Question:
I can't see neither my breakpoints or any debugging commands. I have installed Microsoft Visual Studio 2017 and I'm currently editing a c++ source file and i'm having big troubles with debugging. Does anyone know a fix?
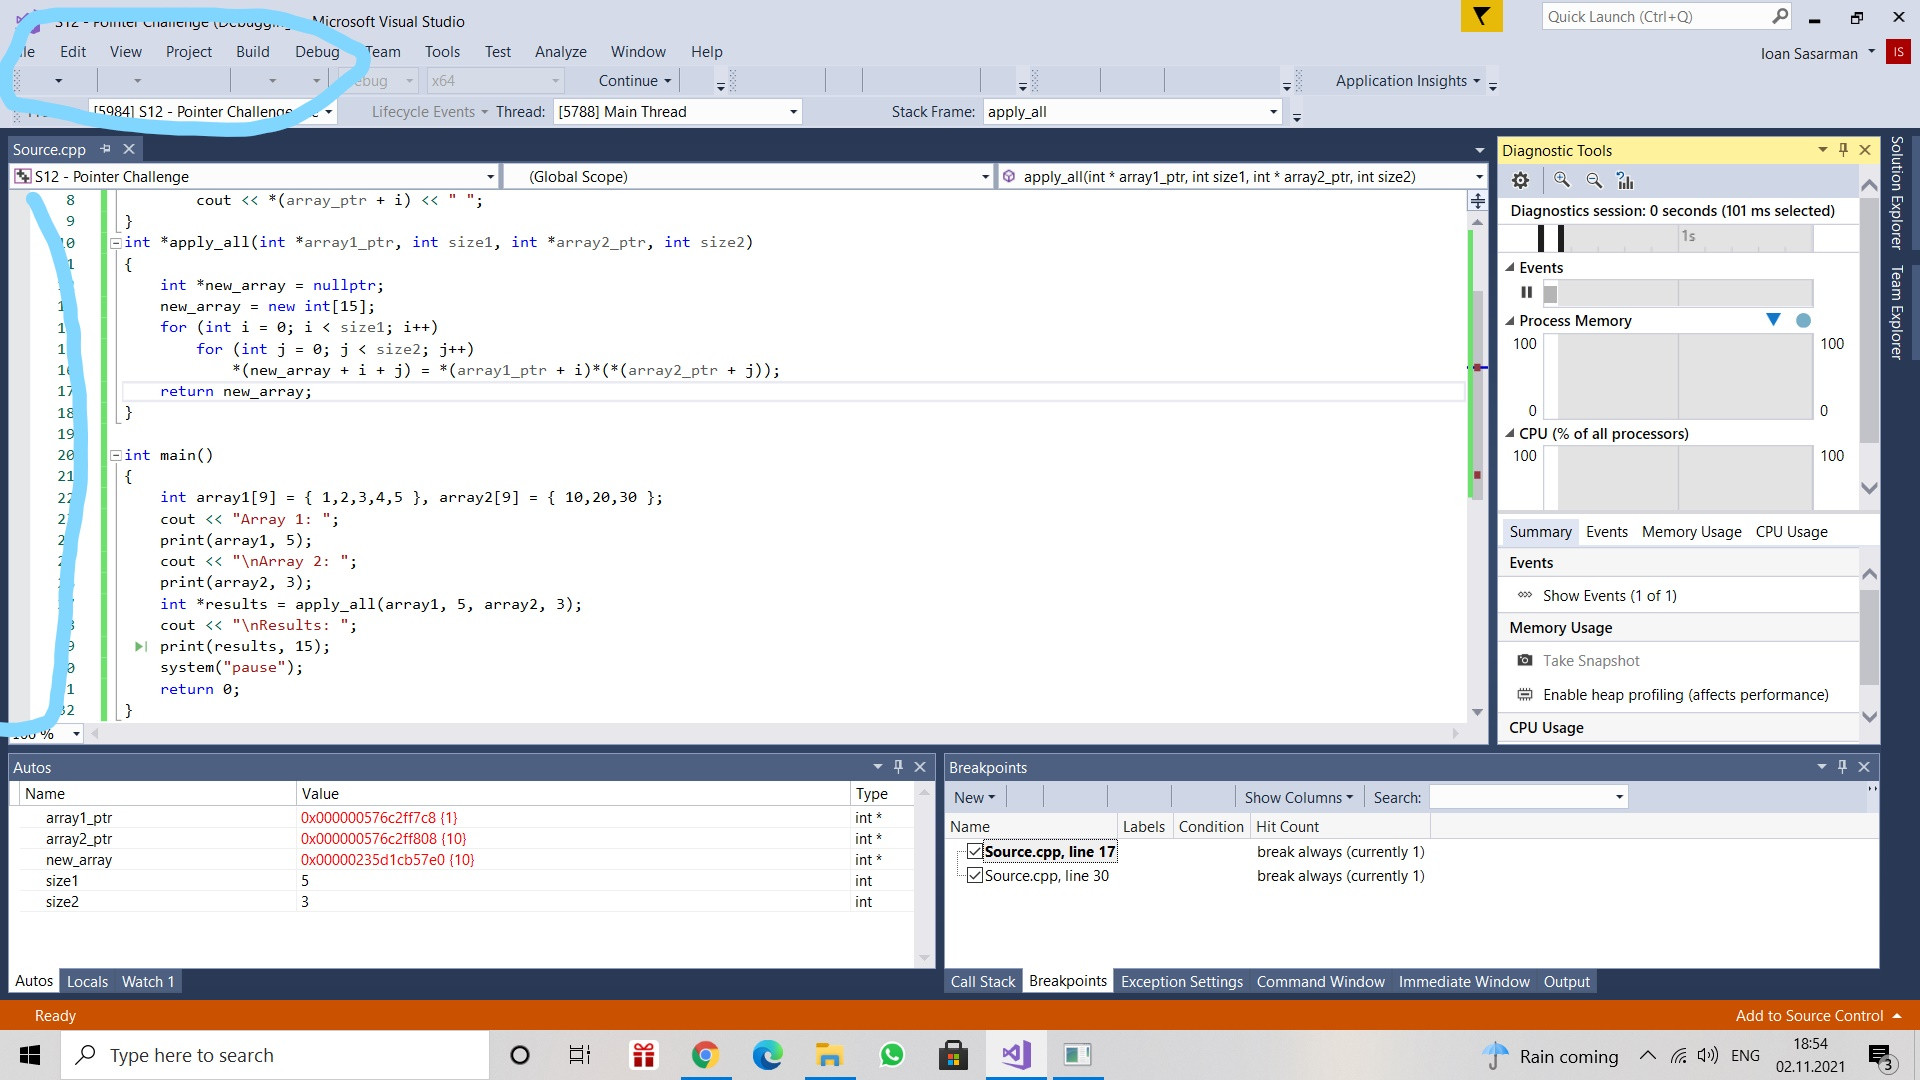
Answer: should be the last resort, you can try below suggestions first.
Please try to 2017 and if it doesn't work, try to .
Please try to <URL> like Alan mentioned, in Visual Studio Installer > find Visual Studio 2017 > More > Repair.
Make sure that you are not using some extensions which may cause incompatibility. If you installed some , please try to them temporary(Tools > Extensions and Updates... > find the extension you installed manually before > select it > Disable) and restart VS 2017.
Also, please try to '.vs' in your solution folder, and then try to start debugging again.
Sometimes, 2017(VS Installer > find VS 2017 > Update) will work.